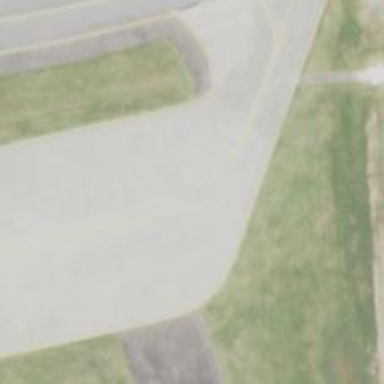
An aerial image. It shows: View of taxiway at the airport.